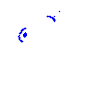
Particle: kaon